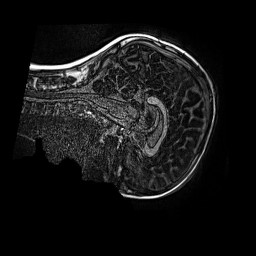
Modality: MP2RAGE
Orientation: sagittal
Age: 10
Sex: female
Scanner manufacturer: siemens
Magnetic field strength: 3 T
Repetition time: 4 s
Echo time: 0.00299 s